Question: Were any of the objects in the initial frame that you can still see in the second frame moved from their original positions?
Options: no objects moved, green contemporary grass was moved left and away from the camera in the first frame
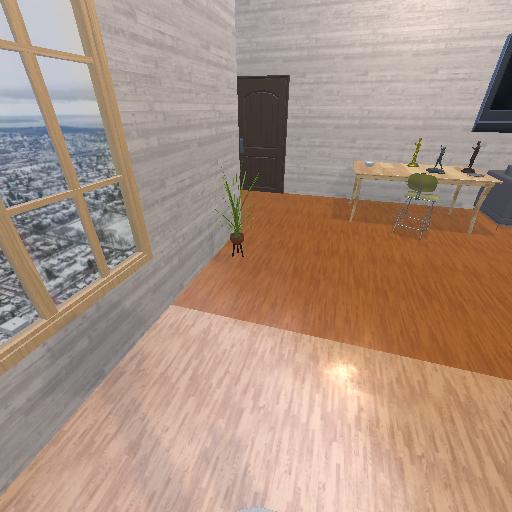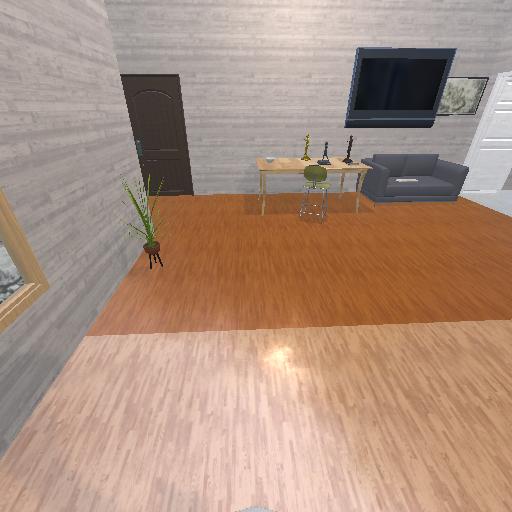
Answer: no objects moved